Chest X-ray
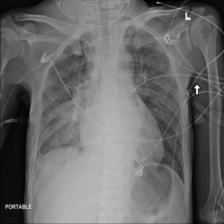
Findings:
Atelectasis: negative
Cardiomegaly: negative
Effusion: positive
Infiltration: positive
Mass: negative
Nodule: negative
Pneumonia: negative
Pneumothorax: negative
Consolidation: negative
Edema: negative
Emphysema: negative
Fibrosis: negative
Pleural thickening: negative
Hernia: negative